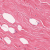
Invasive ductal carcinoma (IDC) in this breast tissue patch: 0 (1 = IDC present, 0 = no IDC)